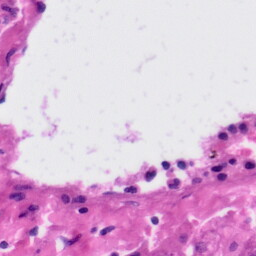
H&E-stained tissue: Liver